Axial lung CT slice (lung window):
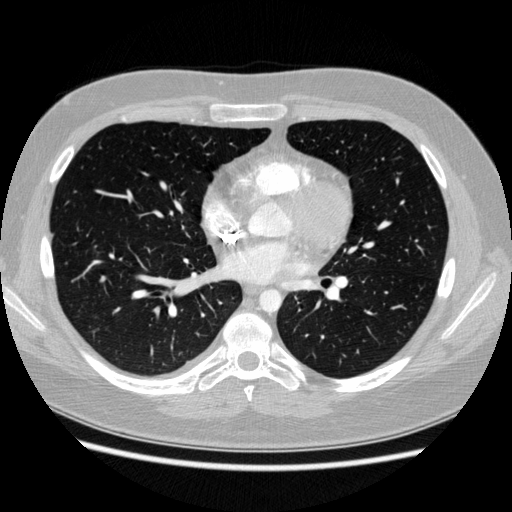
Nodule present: no